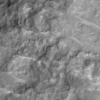
Label: not_dusty